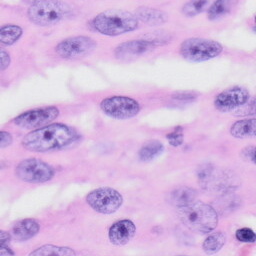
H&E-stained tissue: Skin